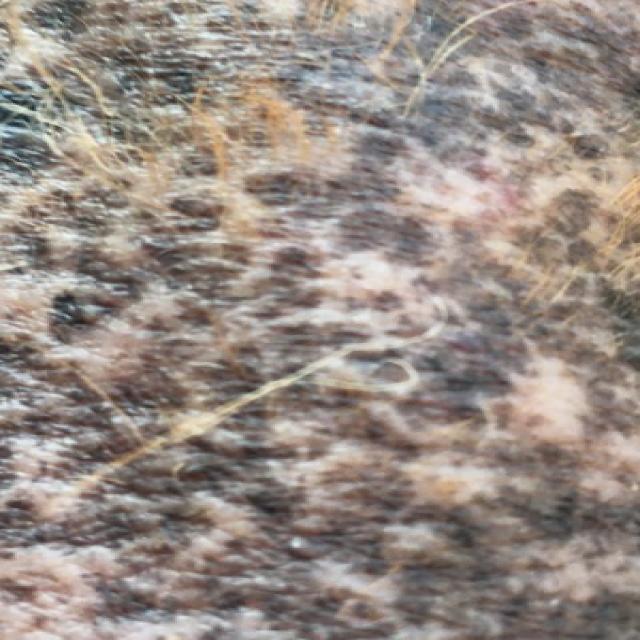
Canine demodicosis (Demodex mange) — caused by Demodex canis mites. Presents with alopecia, follicular papules, pustules, and comedones. Often localized on face and forelimbs.